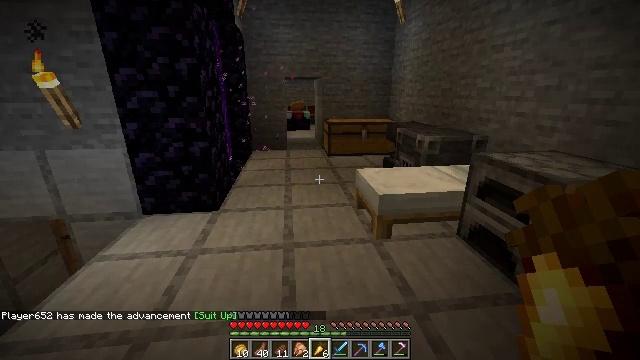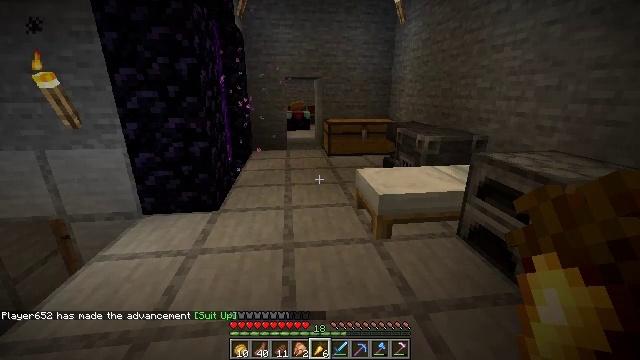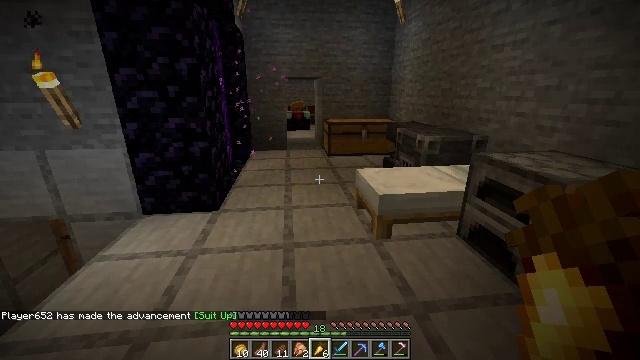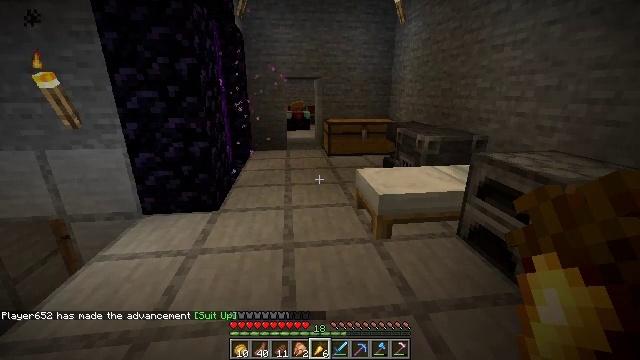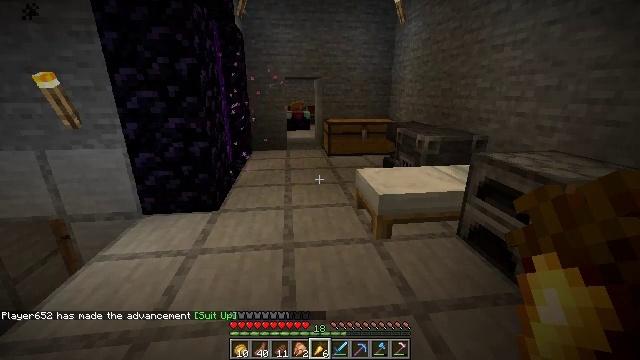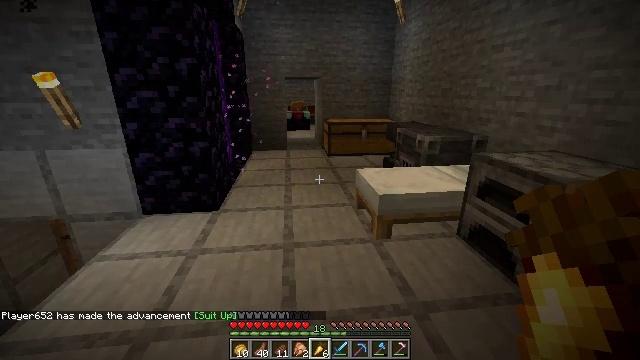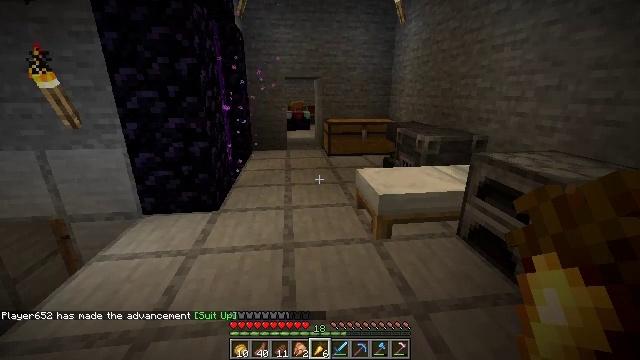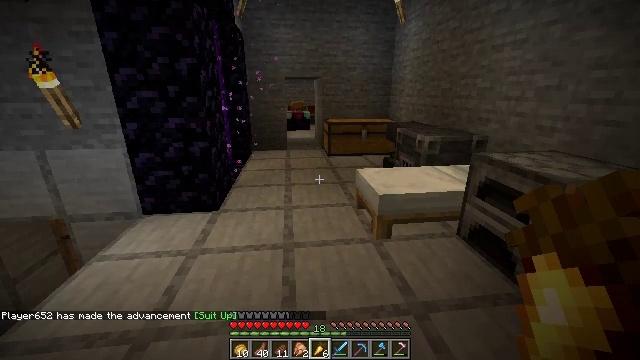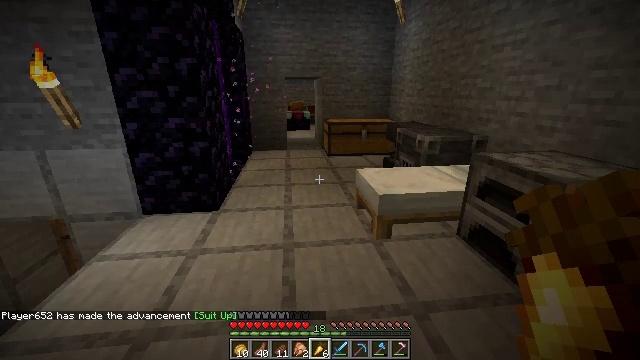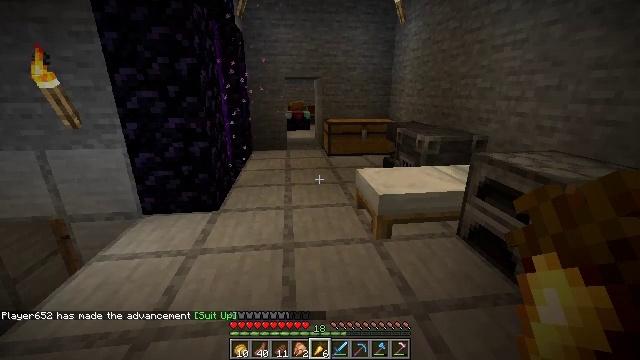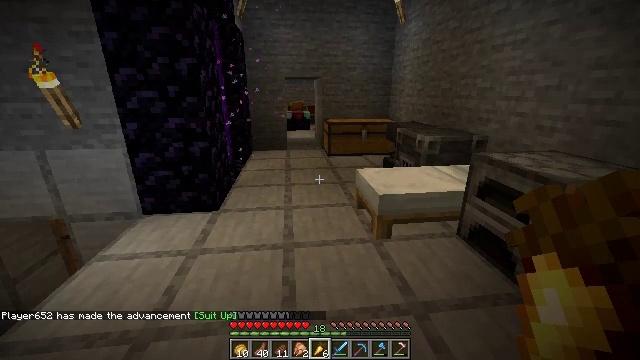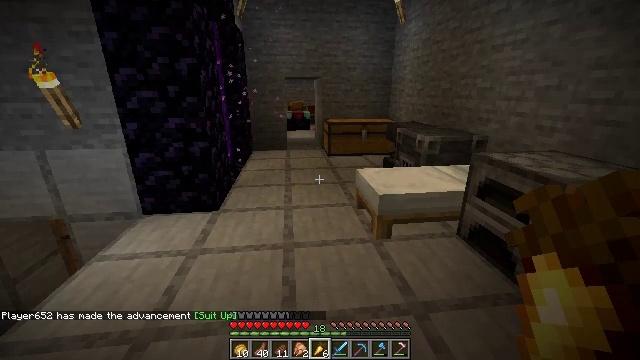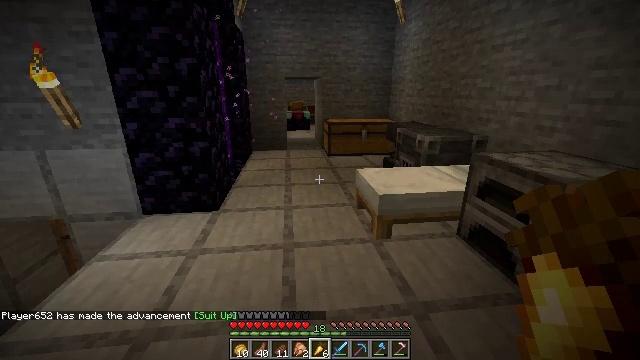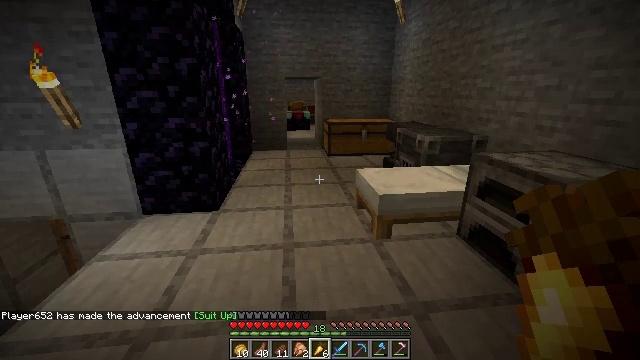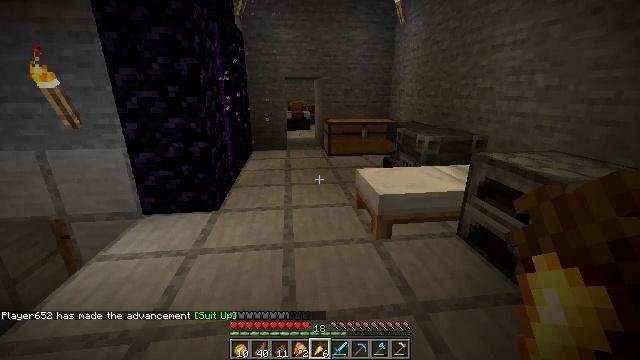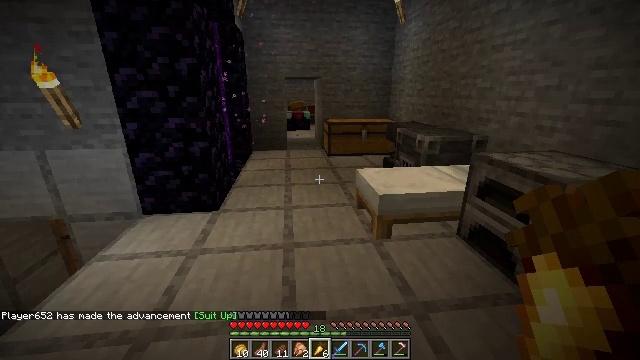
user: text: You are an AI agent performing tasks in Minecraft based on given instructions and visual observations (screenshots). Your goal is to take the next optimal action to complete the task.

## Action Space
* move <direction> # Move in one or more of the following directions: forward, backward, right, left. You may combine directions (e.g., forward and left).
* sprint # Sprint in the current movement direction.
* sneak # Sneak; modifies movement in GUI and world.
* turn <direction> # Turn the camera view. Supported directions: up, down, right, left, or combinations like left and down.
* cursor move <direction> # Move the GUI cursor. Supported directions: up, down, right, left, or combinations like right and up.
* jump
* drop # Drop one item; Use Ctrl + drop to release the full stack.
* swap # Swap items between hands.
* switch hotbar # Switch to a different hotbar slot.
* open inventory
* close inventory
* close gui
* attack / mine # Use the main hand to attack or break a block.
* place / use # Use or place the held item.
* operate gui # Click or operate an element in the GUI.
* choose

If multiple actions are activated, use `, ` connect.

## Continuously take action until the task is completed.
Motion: motion action
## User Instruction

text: Craft a tripwire hook with iron ingot, a stick, and a wooden plank.
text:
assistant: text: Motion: no_op
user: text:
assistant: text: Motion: no_op
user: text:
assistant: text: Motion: no_op
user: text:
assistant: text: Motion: no_op
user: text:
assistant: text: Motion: no_op
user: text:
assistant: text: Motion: no_op
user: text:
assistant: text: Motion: no_op
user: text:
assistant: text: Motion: no_op
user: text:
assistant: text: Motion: no_op
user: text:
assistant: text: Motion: no_op
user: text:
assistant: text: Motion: no_op
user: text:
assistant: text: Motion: no_op
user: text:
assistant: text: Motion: no_op
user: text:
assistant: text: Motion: no_op
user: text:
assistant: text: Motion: no_op
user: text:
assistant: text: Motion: no_op
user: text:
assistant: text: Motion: no_op
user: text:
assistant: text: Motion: no_op
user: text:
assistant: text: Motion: no_op
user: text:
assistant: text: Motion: no_op
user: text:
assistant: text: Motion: no_op
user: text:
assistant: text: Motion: no_op
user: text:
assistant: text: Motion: no_op
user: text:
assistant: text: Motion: no_op
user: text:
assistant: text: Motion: no_op
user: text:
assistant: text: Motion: no_op
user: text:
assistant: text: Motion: no_op
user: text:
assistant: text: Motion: no_op
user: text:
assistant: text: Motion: no_op
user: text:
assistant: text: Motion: no_op